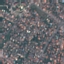
Land use / land cover class: Residential